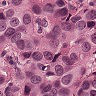
Metastatic tissue present: yes